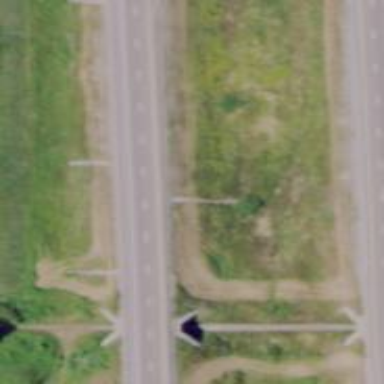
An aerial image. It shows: Asphalt motorway.